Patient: sex M, age 74
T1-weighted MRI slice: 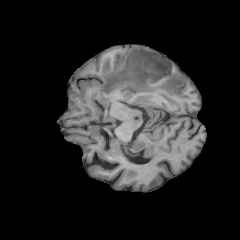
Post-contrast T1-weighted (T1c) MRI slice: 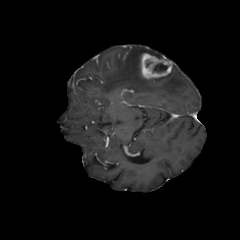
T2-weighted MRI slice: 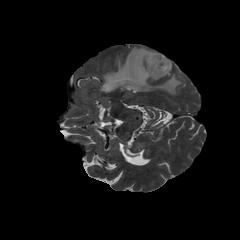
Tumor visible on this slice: yes
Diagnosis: Glioblastoma, IDH-wildtype
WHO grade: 4